Field crop: maize
Growth stage: 1
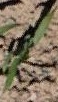
Species: maize